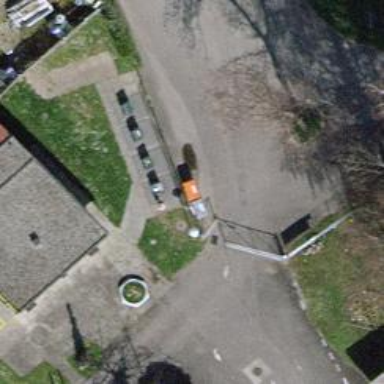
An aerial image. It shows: Lift gate barrier.